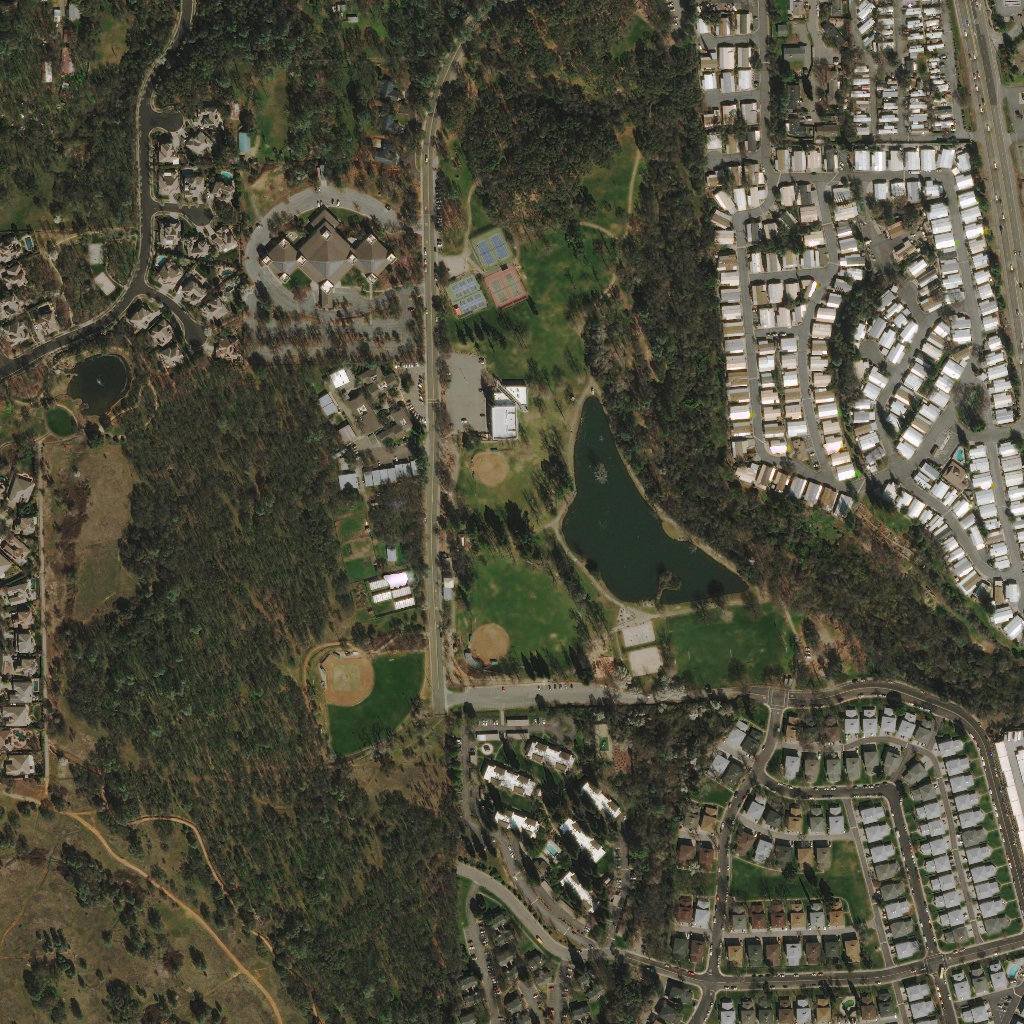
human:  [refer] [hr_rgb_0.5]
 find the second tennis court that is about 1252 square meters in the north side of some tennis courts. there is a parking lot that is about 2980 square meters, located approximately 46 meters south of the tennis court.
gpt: <box>[[47, 25, 51, 30, 0]]</box>

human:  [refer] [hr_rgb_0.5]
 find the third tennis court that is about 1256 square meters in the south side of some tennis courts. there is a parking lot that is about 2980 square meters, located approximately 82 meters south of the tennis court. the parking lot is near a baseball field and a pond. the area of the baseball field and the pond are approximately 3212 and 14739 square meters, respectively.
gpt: <box>[[45, 22, 50, 26, 0]]</box>